Question: I am very new in R Programming, my concern is about importing "Document" kind of files. I say "Document" because when I go to "Get Info" and see what type of data it is, this is what I see:

I know how to open .txt or .csv files, but how about "document" types? Without resorting to exporting this kind of file manually using Excel.
I'm using Mac OS, btw.
Thanks!
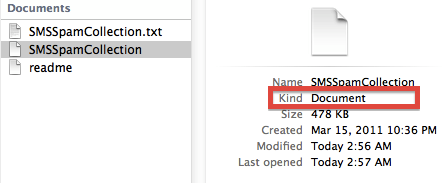
Answer: You open the file, just like any other .txt file. Simply because it lacks a proper extension name, does not change much. (now if it is not a text file, that is another issue altogether, but I would bet it is)
---
Try the following:
'''
read.table("~/SMSSpamCollection", header=TRUE, sep=" ")
'''
'"~/"''"ptah/to/your/file/"'
Mess around with 'header', 'sep', etc.
see '?read.table' for more help